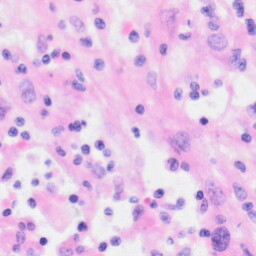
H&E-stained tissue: Kidney